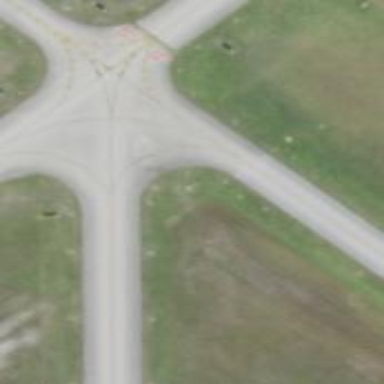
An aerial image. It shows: View of taxiway at the airport.